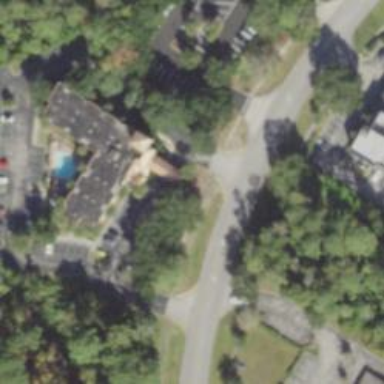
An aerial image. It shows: Hotel building.